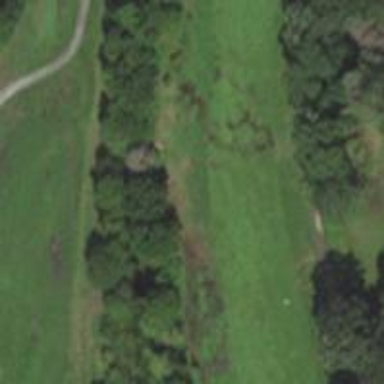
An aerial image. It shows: Golf hole.